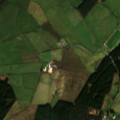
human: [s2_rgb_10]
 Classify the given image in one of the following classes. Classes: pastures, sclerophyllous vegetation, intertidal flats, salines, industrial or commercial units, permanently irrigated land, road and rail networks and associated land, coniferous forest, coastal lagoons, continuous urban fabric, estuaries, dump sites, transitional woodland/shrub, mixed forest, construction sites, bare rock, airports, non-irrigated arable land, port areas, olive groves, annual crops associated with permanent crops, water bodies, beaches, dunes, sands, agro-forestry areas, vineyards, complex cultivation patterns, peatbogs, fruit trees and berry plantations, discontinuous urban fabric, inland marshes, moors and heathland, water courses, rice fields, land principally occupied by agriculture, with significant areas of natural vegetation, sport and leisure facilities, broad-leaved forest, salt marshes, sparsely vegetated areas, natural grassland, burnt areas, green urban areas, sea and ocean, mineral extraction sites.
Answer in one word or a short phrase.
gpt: pastures, coniferous forest